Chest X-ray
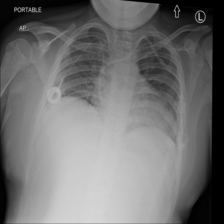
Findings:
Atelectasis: negative
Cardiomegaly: negative
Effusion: negative
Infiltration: negative
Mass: negative
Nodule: negative
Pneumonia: negative
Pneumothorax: negative
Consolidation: negative
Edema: negative
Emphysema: negative
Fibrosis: negative
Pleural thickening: negative
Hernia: negative